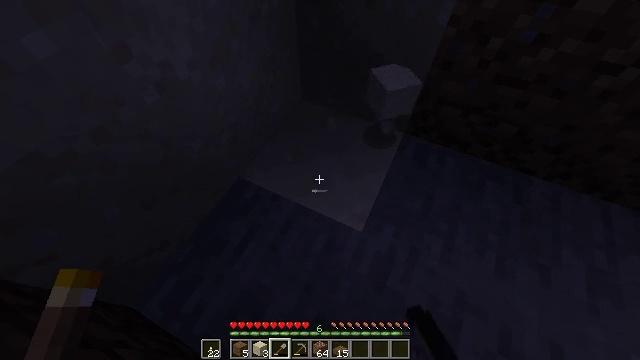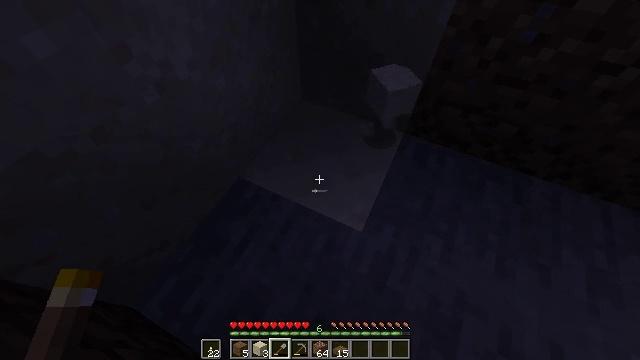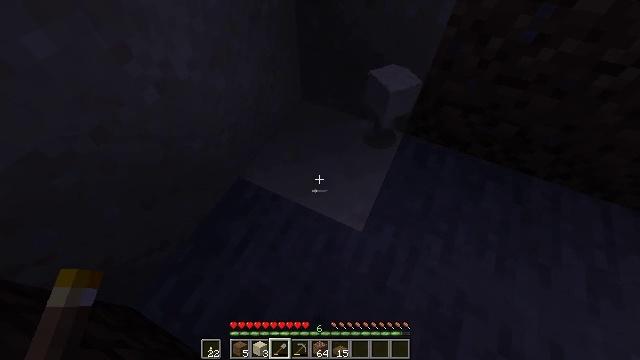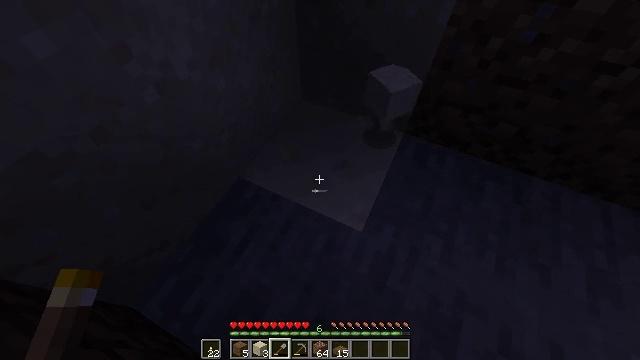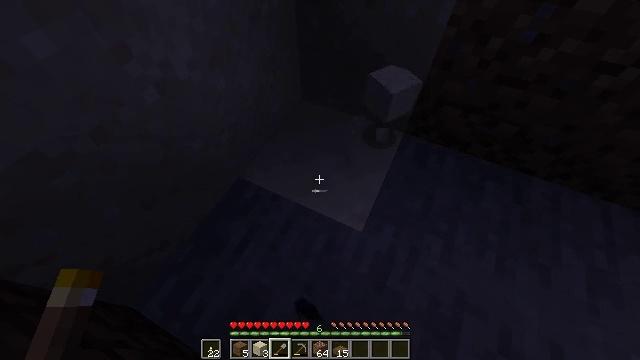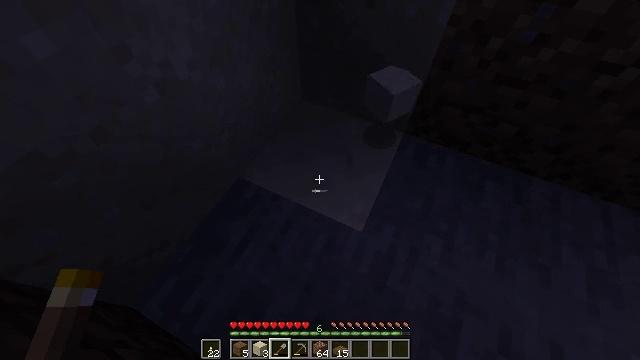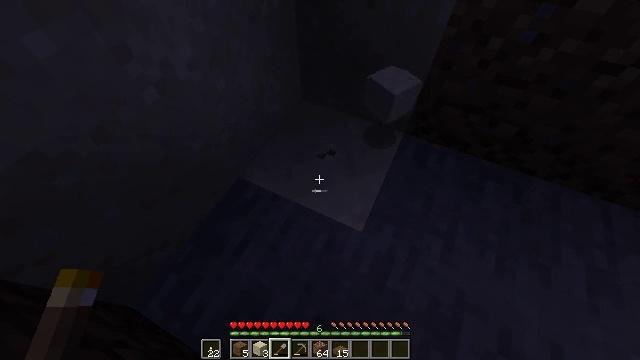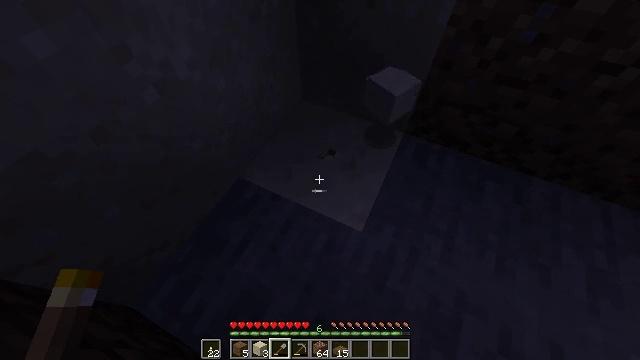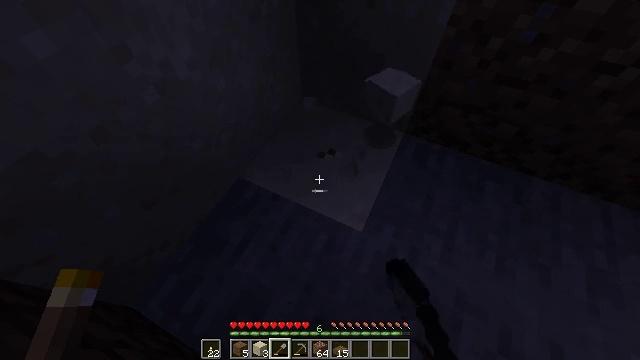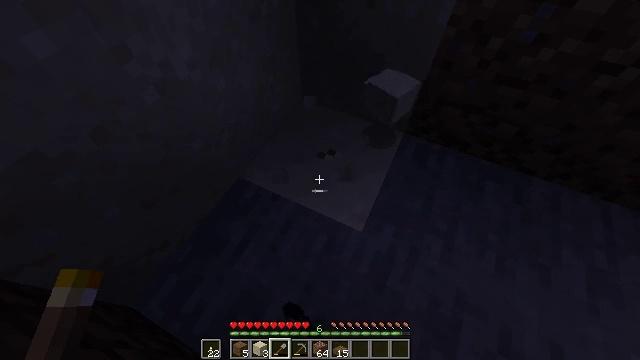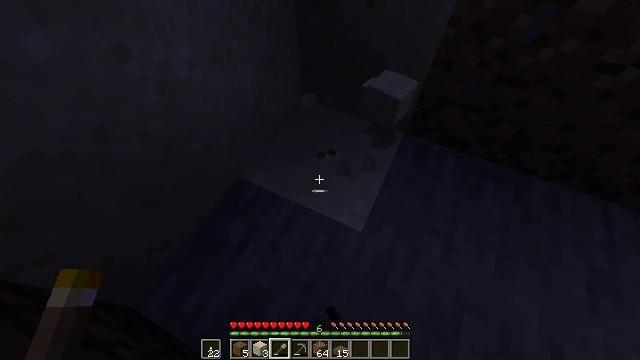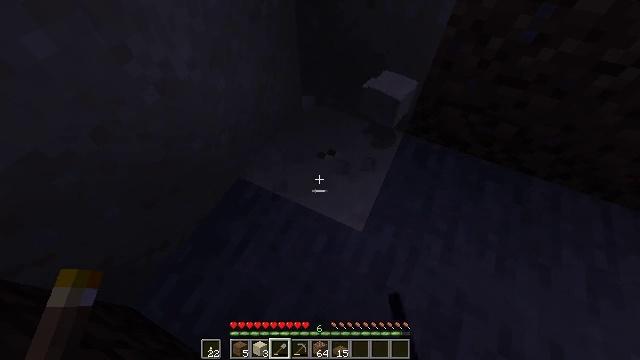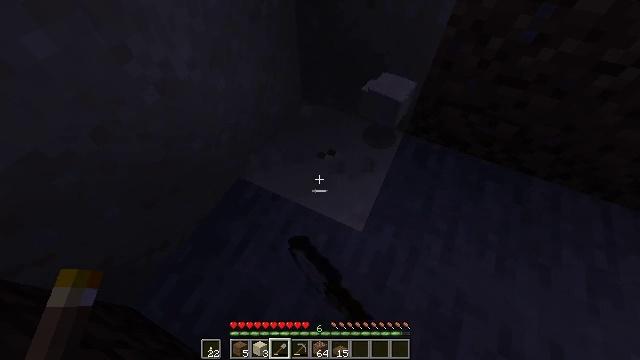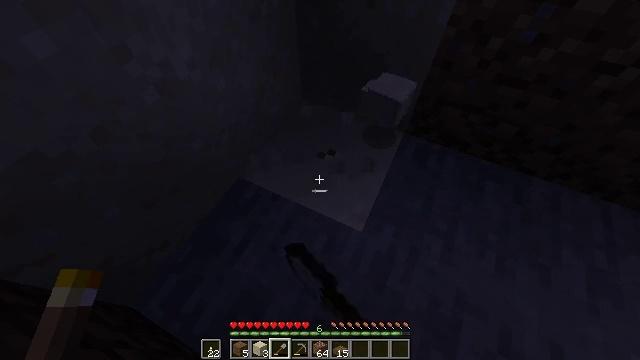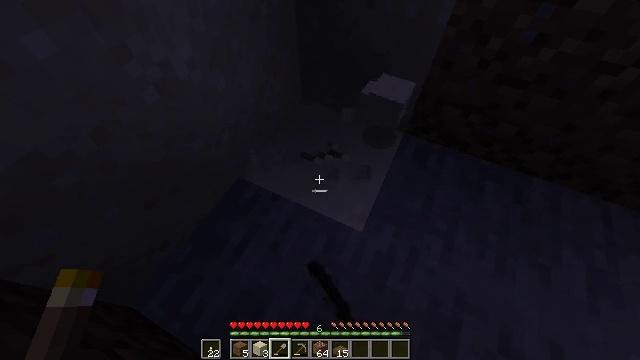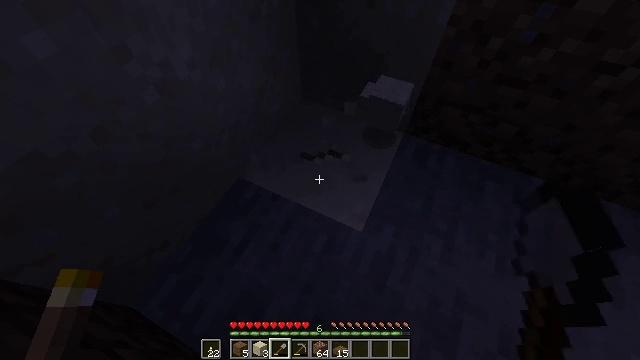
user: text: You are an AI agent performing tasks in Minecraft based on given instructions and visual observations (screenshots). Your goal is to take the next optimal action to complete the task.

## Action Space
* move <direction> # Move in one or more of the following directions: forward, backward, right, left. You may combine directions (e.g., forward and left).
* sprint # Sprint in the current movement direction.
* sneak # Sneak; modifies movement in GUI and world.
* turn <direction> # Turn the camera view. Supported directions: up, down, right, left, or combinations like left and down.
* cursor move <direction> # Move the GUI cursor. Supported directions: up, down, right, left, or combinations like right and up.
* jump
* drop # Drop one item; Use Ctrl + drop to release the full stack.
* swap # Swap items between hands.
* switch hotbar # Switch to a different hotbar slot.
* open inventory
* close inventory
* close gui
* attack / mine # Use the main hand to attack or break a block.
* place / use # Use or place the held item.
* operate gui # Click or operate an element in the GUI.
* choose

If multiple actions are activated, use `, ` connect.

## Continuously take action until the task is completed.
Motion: motion action
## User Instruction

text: Attack the spruce planks to recycle them.
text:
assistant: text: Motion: attack / mine
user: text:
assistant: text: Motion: attack / mine
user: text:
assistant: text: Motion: attack / mine
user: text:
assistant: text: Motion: attack / mine
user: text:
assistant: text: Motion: attack / mine
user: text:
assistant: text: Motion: attack / mine
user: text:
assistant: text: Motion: attack / mine
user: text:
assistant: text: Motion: attack / mine
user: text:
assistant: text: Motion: attack / mine
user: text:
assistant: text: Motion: attack / mine
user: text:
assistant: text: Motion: attack / mine
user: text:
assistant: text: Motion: attack / mine
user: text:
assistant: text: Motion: attack / mine
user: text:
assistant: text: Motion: attack / mine
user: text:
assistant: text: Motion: attack / mine
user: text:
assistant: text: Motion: attack / mine
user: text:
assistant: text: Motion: attack / mine
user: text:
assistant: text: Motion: attack / mine
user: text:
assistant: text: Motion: attack / mine
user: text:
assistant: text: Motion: attack / mine
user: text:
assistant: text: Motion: attack / mine
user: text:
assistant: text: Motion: attack / mine
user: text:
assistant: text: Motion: attack / mine
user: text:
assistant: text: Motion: attack / mine
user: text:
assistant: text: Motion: attack / mine
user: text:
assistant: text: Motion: attack / mine
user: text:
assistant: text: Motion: attack / mine
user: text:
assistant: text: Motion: attack / mine
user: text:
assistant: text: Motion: attack / mine
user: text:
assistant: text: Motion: attack / mine